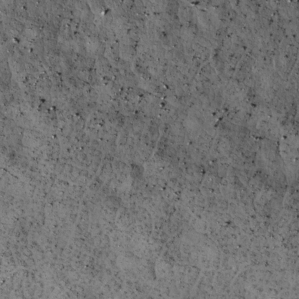
Label: non_frost